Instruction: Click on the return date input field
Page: home
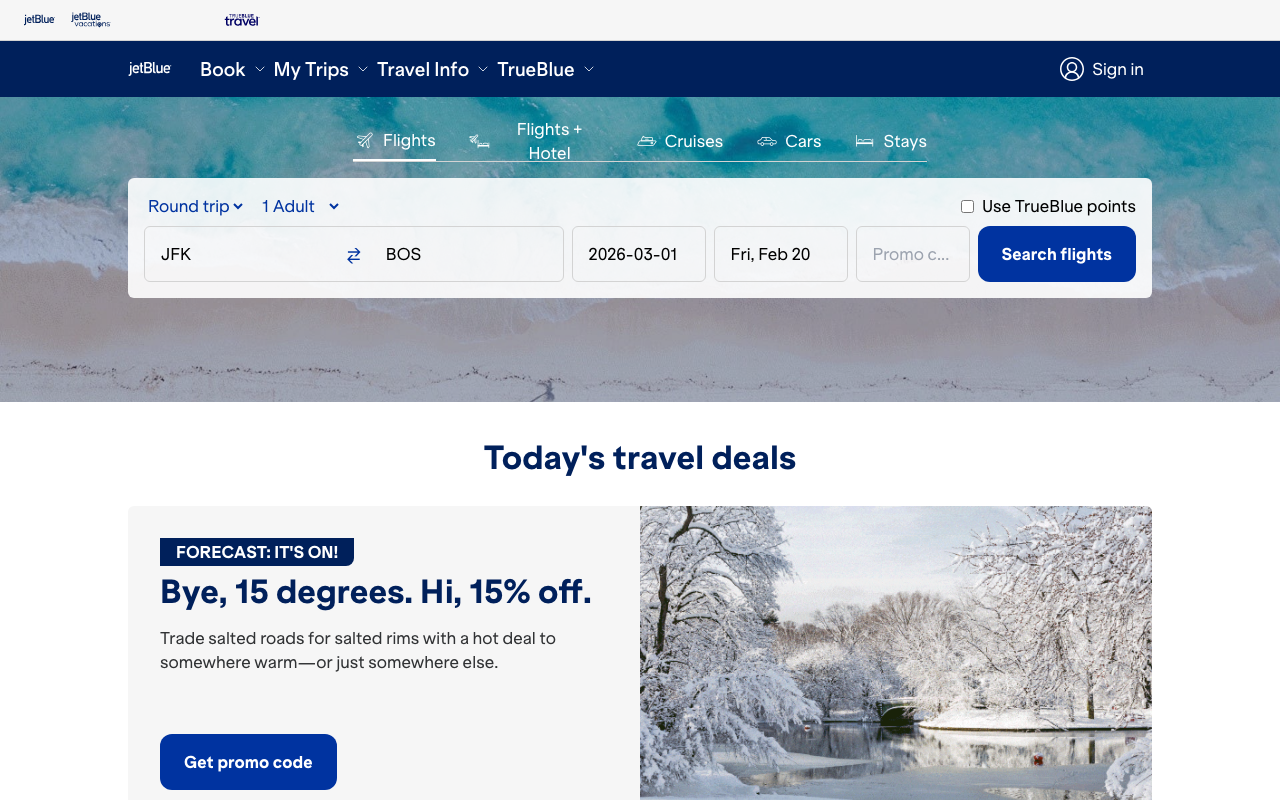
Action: click